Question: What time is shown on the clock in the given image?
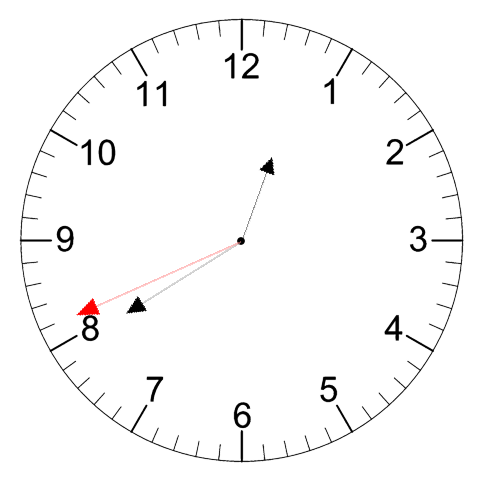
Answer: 12:39:41